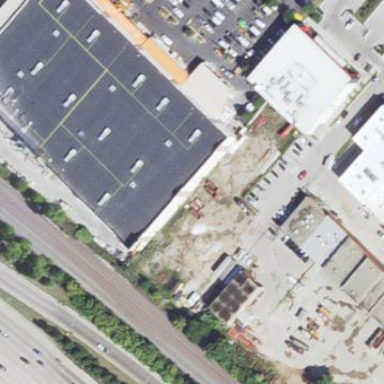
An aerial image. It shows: Retail building.